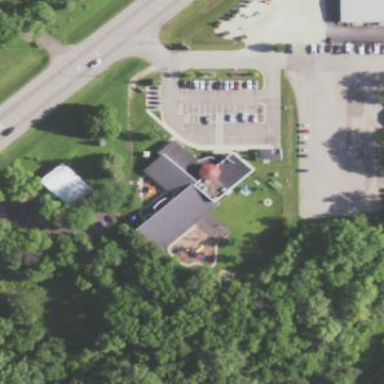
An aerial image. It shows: Preschool building.